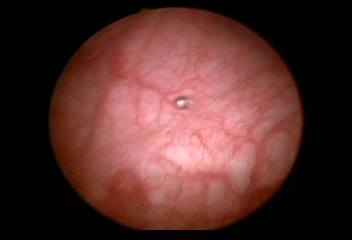
Modality: WLC
Class: Normal mucosa
Bladder cancer association: No